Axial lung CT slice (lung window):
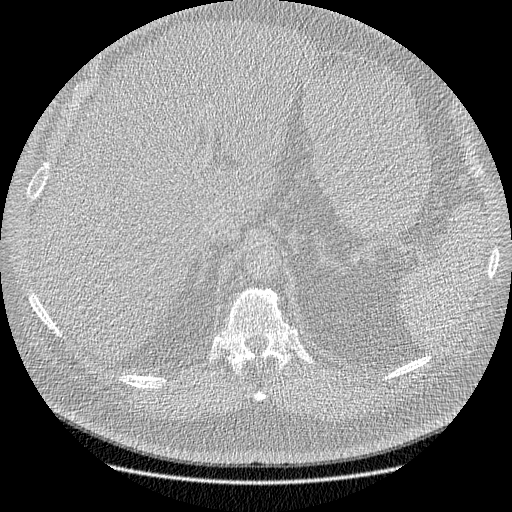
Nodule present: no